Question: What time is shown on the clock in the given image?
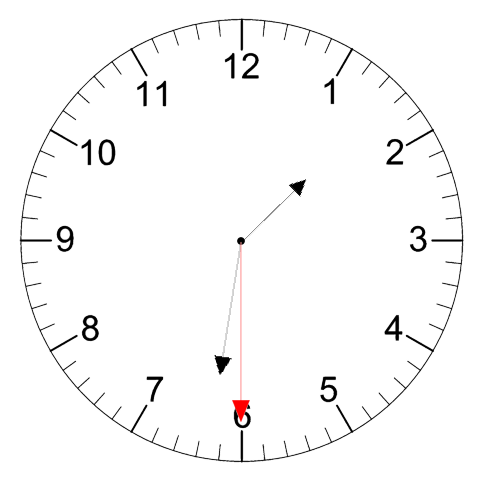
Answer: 01:31:30